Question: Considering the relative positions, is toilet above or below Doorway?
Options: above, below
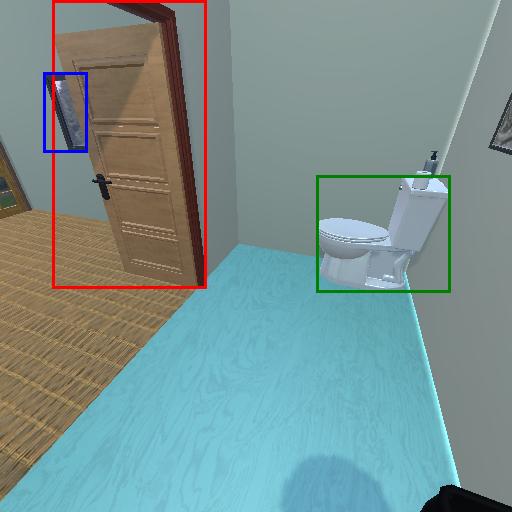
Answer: above